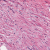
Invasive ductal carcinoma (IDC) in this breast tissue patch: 0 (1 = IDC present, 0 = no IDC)